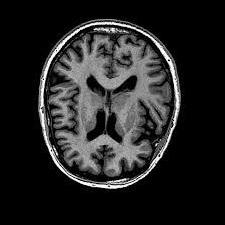
Label: notumor